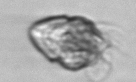
Label: Strombidium_morphotype1